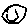
Label: smiley face